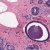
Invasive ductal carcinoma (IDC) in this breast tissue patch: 0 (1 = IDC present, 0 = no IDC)